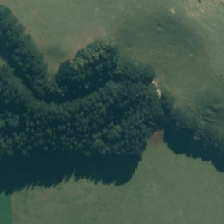
Land cover: indigenous_forest